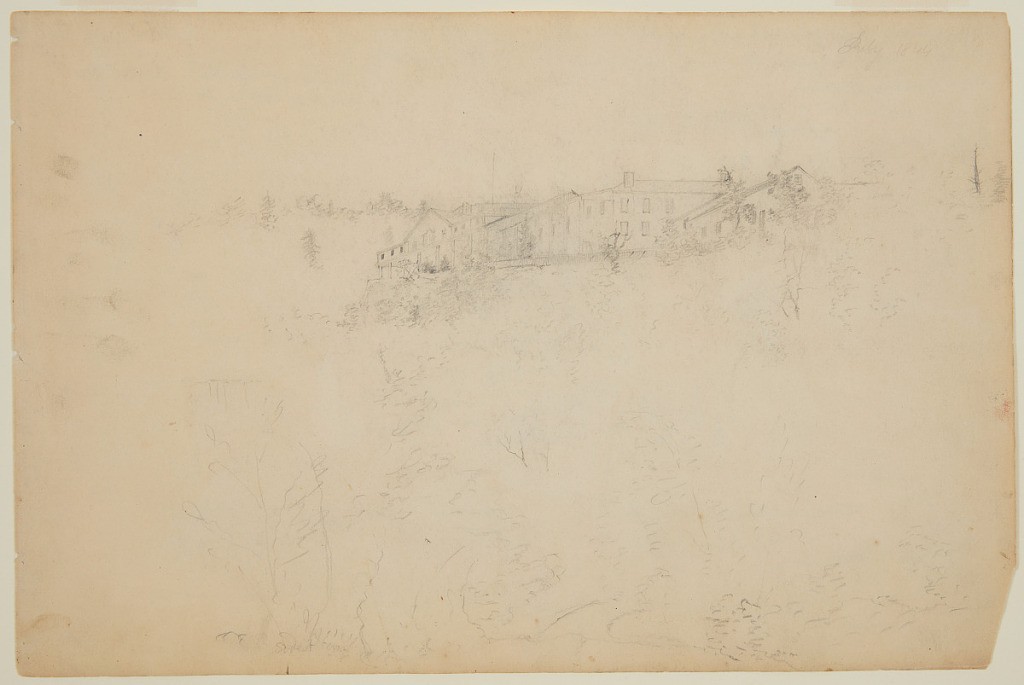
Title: View of the Catskill Mountain House, New York
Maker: Frederic Edwin Church, American, 1826–1900
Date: July 1844 and November 1844
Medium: Graphite on off-white wove paper; verso: graphite
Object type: Drawing
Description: Architecture and landscape sketch showing an oblique view of Catskill Mountain House near Catskill, New York, perched atop cliff from carriage road below. Trees and other vegetation variously rendered throughout the composition, especially in the foreground, frame the building's stately facade.

Verso: Landscape sktech showing a view of clouds over the Hudson Valley near Catskill, New York, with an outline of the Catskill Escarpment in distance. Clouds of various types and sizes extend above.